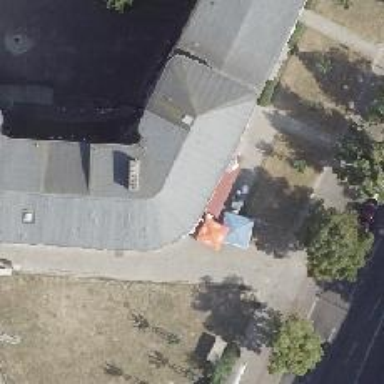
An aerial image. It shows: Bakery.